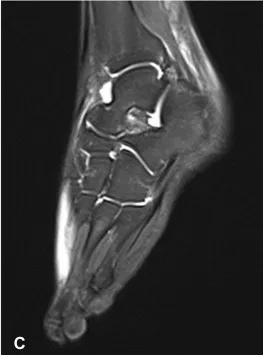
(C) Effusion in the right ankle capsule and swelling of the right posterior tibial tendon sheath, as well as the plantar, dorsal, and soft tissues around them.
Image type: radiology (mri)